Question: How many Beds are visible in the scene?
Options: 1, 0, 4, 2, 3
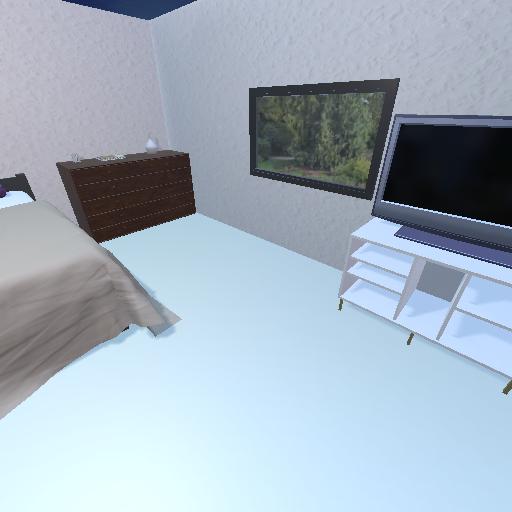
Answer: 1